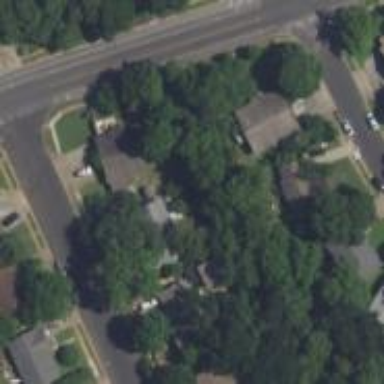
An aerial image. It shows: Neighborhood.